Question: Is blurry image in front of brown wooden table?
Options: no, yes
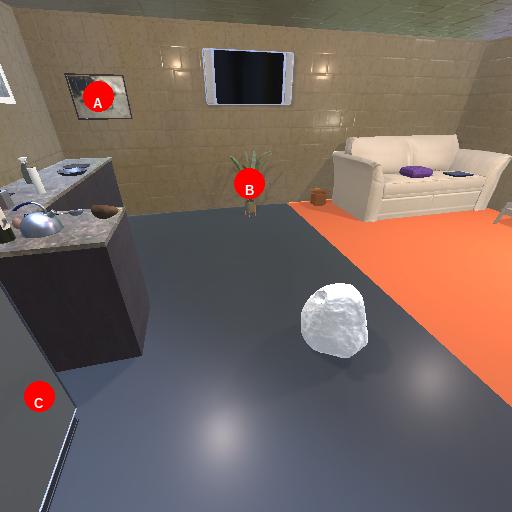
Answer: no